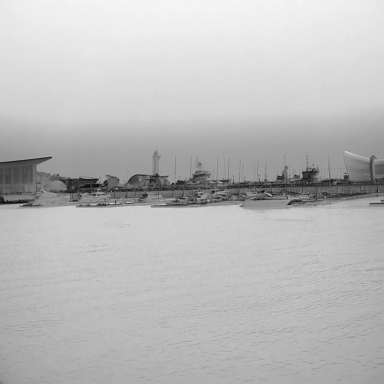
There are 16 objects shown in the infrared image, including five canoes, nine container_ships, and two liners.